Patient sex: M
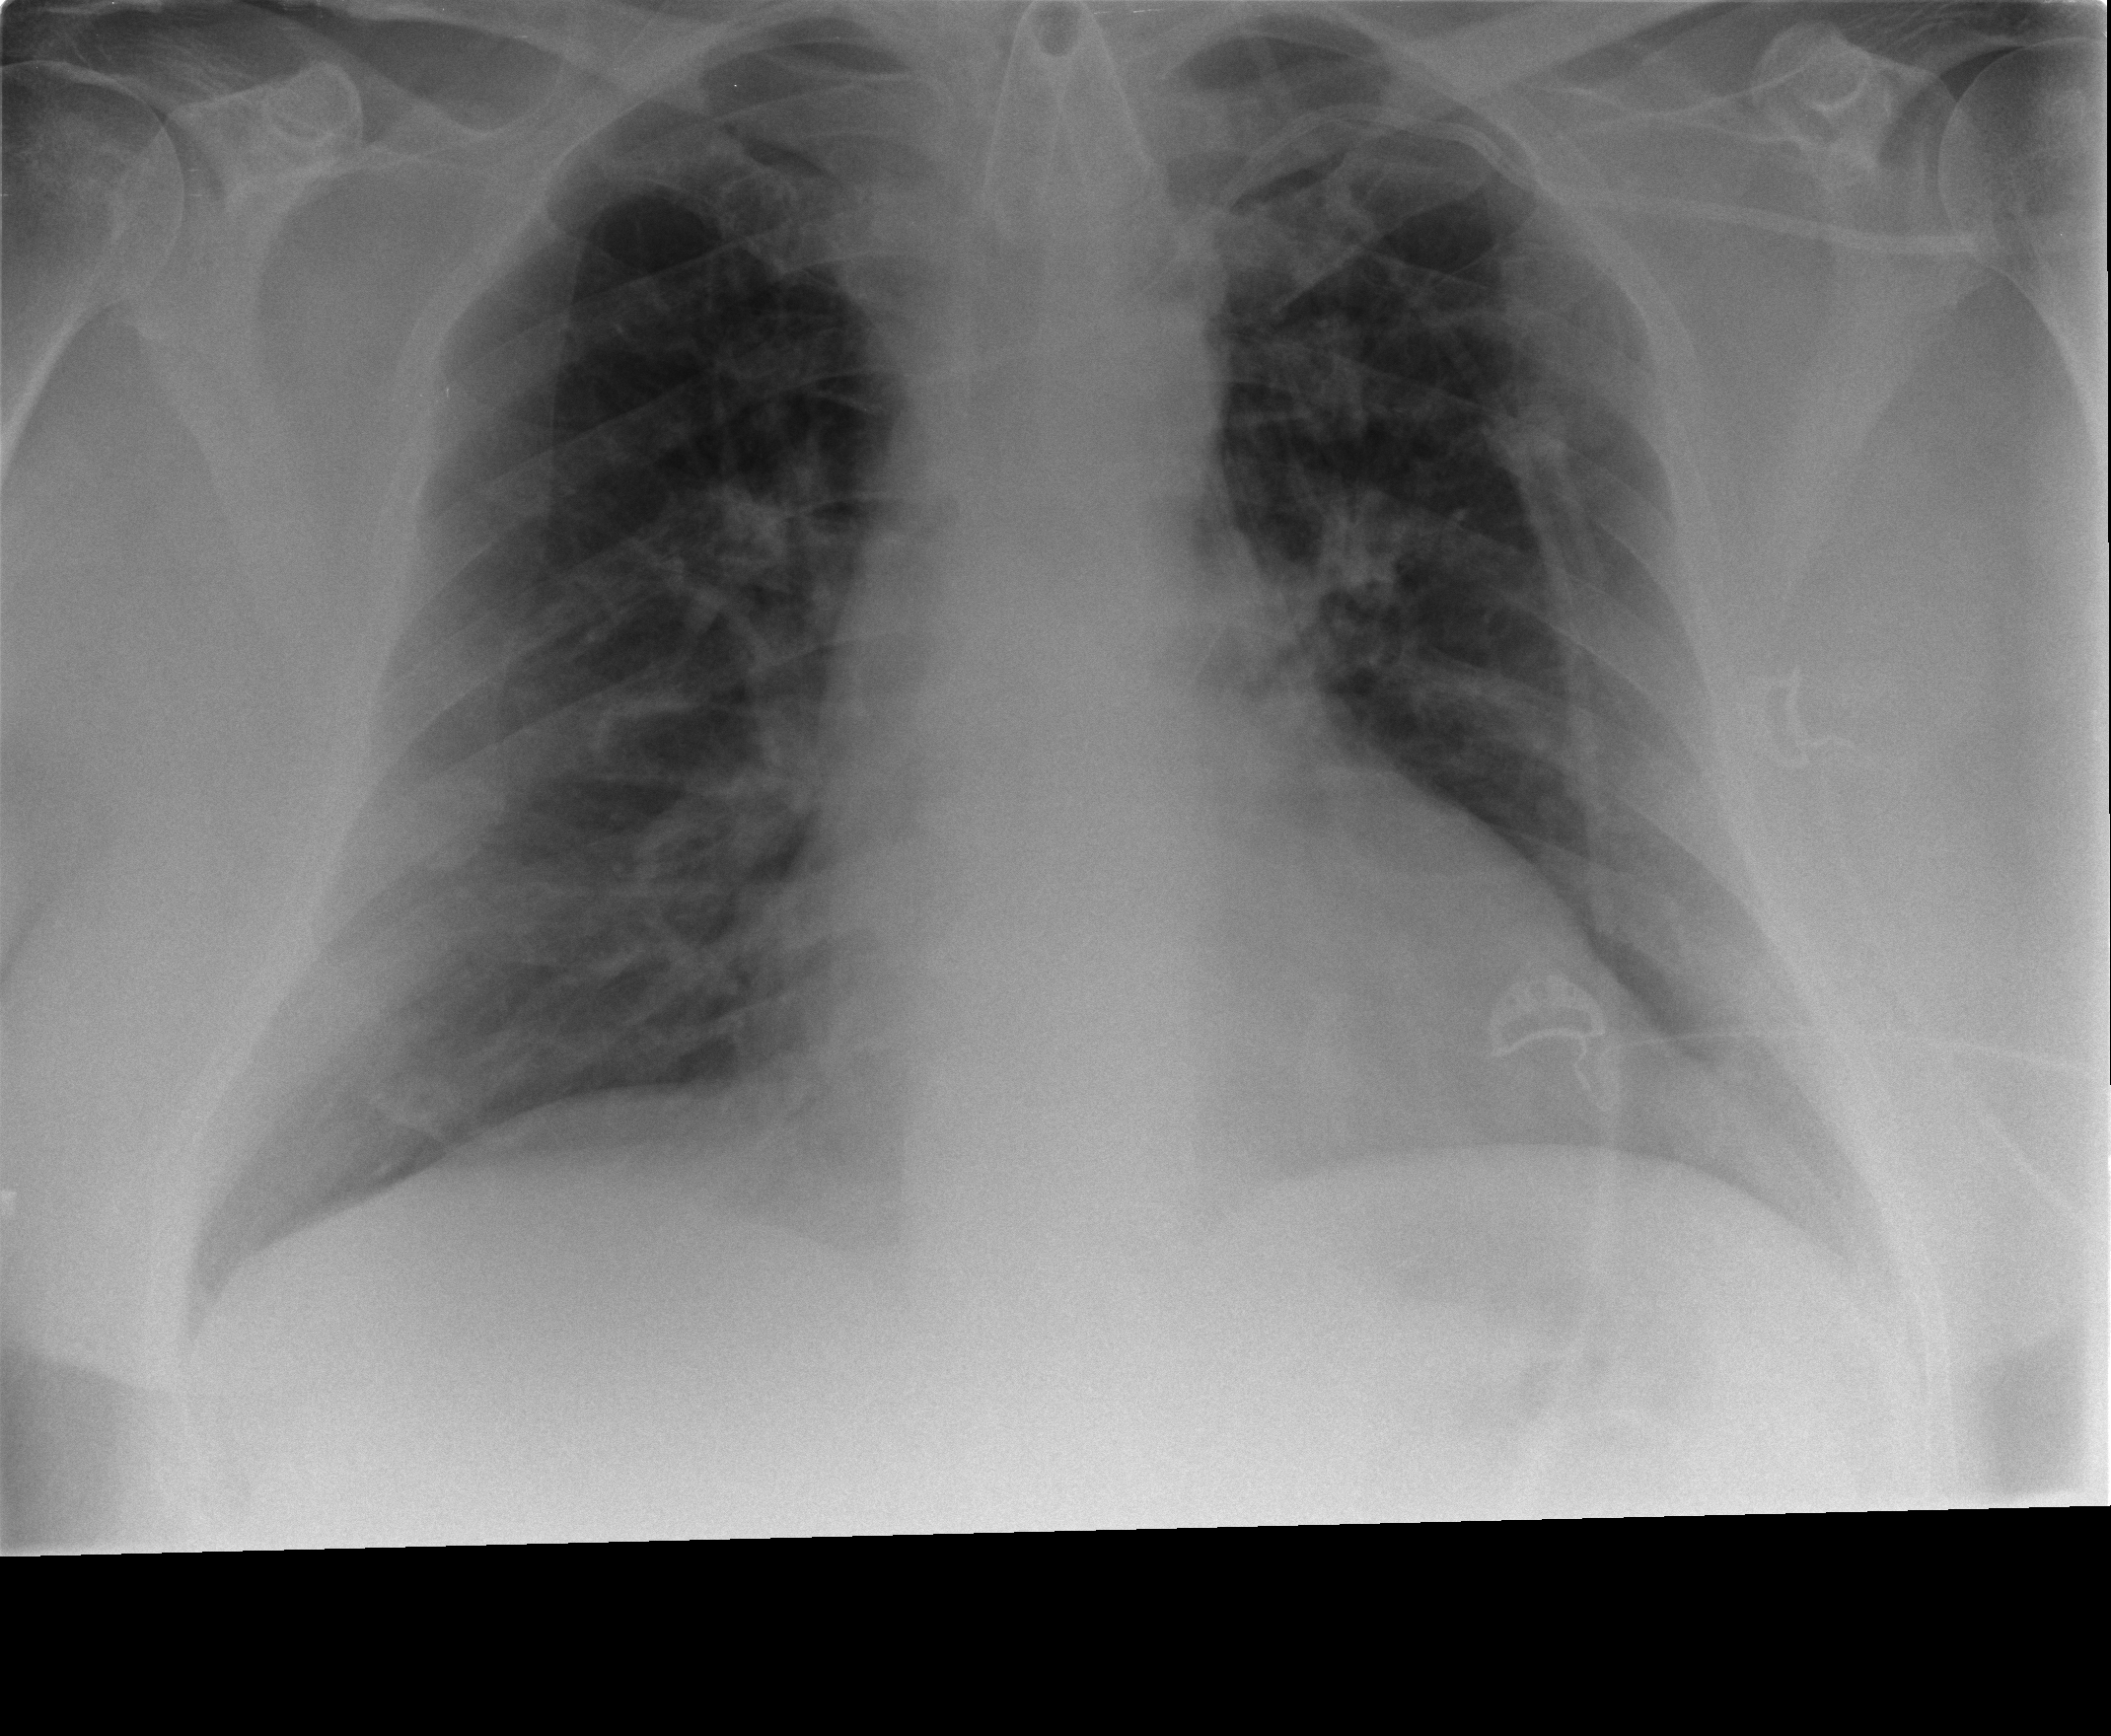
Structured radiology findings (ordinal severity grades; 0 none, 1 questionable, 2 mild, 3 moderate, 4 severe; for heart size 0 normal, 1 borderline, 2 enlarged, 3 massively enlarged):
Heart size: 2
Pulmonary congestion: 2
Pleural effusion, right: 0
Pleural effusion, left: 0
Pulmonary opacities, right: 2
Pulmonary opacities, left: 0
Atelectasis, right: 2
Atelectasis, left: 2